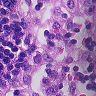
Metastatic tissue present: no